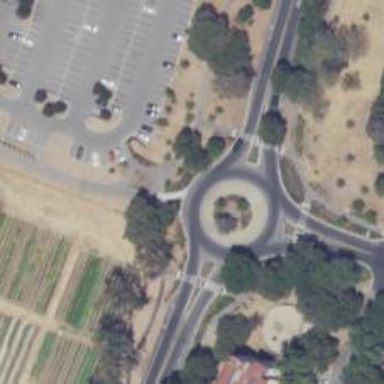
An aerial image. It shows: Tertiary road that leads to roundabout.